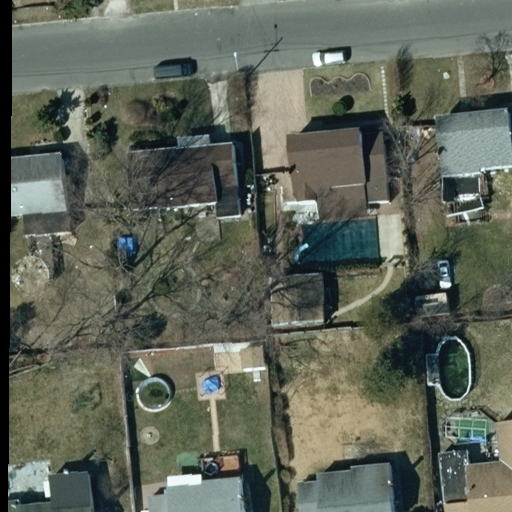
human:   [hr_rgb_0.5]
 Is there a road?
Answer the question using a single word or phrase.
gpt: yes

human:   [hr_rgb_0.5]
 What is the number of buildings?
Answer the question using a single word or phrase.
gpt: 8

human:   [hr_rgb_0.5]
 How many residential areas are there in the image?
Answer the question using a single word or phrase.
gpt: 1

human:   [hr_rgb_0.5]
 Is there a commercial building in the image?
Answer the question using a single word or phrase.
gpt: no

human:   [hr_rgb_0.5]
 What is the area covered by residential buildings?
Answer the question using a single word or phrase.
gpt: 1663m2

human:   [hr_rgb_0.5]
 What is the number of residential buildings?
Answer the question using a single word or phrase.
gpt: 8

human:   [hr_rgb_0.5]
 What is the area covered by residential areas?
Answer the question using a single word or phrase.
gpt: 10621m2

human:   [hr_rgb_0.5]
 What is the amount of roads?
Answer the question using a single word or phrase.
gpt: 1

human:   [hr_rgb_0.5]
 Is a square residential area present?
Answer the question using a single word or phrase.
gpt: no

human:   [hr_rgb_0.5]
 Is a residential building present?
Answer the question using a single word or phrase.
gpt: yes

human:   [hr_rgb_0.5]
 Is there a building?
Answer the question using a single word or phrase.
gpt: yes

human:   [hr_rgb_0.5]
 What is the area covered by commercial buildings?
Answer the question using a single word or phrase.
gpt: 0m2

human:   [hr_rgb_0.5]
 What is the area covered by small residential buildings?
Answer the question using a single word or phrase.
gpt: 81m2

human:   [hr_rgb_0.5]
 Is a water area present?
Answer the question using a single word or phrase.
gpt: no

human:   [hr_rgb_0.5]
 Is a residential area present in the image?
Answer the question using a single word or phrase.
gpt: yes

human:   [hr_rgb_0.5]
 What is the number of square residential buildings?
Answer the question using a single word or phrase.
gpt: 0

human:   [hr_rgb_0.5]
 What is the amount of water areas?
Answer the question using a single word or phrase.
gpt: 0

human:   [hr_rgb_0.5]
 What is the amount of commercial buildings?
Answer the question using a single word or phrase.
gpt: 0

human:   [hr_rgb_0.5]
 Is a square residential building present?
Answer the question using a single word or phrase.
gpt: no

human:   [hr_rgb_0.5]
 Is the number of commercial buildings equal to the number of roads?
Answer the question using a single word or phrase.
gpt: no

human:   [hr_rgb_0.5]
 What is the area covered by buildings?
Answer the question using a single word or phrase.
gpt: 1663m2

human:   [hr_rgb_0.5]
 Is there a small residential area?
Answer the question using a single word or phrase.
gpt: no

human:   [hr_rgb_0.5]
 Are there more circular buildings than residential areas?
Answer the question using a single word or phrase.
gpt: no

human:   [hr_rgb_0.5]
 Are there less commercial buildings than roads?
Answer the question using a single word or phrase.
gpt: yes

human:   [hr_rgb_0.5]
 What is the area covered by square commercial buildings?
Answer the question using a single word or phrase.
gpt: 0m2

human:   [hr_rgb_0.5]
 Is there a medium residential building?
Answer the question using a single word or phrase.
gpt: yes

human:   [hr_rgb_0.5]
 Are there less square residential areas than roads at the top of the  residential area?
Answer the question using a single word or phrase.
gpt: no

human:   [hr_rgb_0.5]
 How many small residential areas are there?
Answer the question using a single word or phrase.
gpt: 0

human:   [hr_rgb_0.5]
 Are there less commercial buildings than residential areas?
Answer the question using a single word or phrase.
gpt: yes

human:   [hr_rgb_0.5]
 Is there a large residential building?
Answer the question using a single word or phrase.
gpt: no

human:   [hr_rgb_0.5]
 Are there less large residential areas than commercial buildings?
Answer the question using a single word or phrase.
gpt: no

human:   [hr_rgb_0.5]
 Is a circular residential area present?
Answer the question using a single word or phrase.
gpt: no

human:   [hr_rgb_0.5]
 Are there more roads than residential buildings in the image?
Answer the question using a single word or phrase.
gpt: no

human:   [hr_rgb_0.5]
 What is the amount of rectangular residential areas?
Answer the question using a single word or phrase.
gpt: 1

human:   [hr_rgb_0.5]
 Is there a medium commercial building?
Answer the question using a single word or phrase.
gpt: no

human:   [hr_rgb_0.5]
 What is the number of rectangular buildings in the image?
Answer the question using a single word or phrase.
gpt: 0

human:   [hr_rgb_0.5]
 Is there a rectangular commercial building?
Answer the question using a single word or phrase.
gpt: no

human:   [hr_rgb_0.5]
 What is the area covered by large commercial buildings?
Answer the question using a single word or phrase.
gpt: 0m2

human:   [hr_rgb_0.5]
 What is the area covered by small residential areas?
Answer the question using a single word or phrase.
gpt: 0m2

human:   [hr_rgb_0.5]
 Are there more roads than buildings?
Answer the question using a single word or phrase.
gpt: no

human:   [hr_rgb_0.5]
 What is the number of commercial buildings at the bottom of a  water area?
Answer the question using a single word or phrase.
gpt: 0

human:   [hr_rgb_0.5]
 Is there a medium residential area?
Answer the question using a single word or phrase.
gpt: no

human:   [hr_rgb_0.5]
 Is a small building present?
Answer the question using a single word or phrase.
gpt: yes

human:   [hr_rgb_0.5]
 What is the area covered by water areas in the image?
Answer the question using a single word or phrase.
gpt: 0m2

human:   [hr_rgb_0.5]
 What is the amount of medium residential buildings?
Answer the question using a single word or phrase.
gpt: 7

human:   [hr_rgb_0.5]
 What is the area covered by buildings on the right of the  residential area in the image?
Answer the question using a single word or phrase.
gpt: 0m2

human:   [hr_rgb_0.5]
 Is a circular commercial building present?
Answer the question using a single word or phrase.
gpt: no

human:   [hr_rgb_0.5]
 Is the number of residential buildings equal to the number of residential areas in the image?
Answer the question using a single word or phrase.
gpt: no

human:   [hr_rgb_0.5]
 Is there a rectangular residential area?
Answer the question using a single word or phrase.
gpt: yes

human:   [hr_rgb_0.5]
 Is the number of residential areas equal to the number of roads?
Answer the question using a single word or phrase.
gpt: yes

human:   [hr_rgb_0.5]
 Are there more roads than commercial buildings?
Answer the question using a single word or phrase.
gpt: yes

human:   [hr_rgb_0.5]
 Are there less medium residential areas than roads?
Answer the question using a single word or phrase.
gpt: yes

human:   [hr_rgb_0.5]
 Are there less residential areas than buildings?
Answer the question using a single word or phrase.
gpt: yes

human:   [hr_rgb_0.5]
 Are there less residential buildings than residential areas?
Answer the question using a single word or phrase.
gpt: no

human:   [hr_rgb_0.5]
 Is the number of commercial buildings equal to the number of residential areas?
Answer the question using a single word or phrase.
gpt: no

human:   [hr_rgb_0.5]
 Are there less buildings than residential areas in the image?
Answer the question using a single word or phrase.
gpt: no

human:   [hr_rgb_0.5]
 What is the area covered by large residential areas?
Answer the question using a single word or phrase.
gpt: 10621m2

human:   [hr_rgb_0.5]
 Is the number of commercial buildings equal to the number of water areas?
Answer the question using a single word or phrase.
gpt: yes

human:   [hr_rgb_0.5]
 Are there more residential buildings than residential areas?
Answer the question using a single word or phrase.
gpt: yes

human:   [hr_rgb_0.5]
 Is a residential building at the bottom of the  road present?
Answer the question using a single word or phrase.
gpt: yes

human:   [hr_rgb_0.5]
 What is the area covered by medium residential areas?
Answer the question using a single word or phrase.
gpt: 0m2

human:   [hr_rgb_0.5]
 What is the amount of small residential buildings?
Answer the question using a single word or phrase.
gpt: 1

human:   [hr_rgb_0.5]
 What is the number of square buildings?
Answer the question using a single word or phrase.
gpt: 0

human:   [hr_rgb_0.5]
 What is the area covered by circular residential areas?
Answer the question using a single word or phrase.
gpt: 0m2